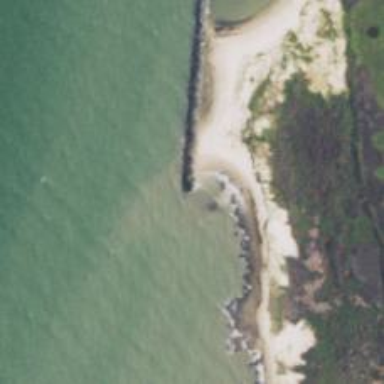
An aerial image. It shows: Breakwater structure.